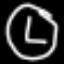
Label: clock